Interaction volume radius: 5 \u00c5
Interaction volume height: 10 \u00c5
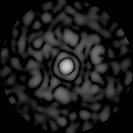
Disorder parameter: 0.8997